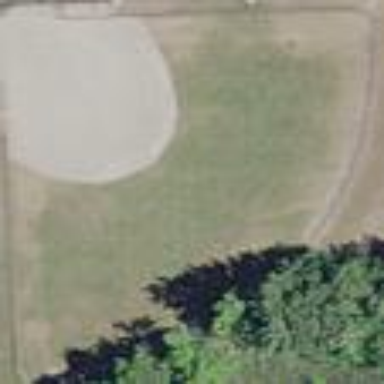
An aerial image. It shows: Baseball pitch for leisure land.